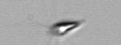
Label: Calciopappus